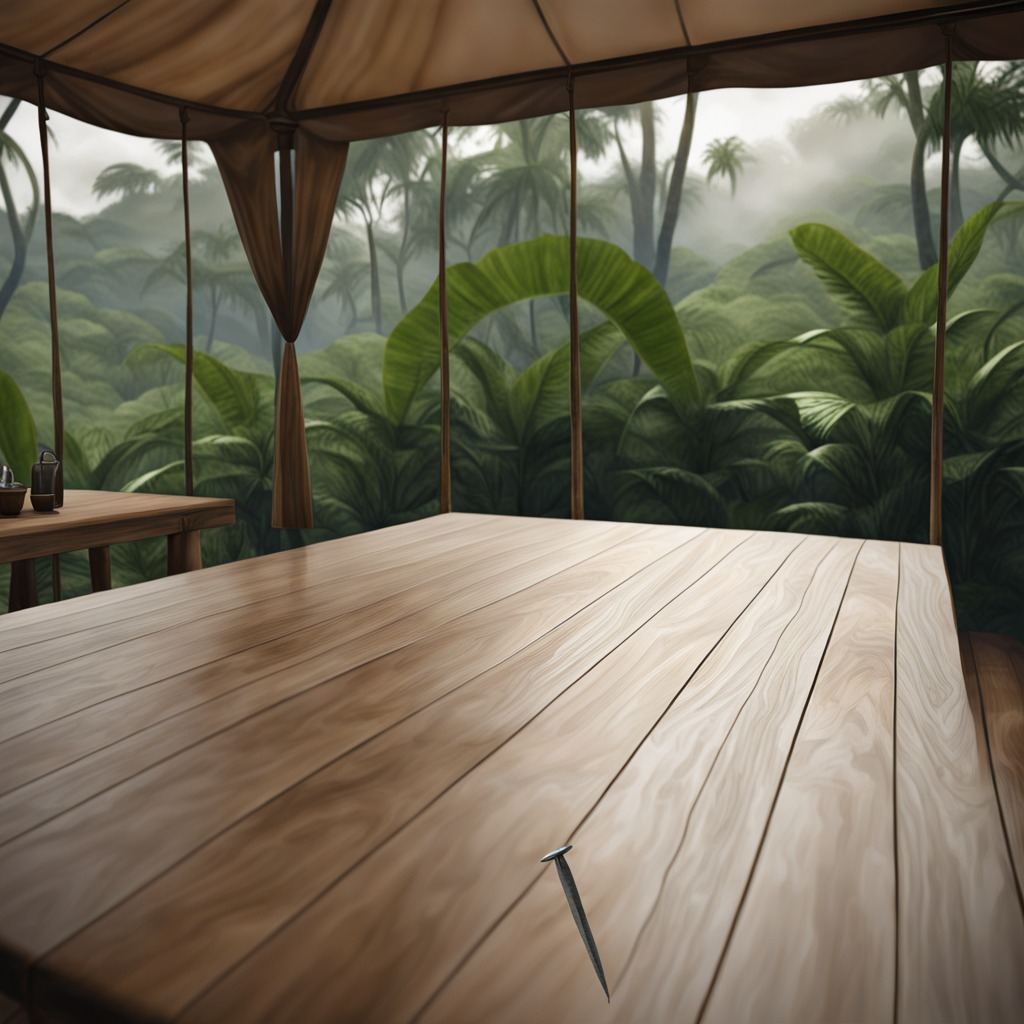
An iron nail is lying on a wooden table inside a jungle field workshop tent humid ambient light worn but